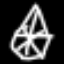
Label: diamond